Aerial crown-view tile of a tropical tree (Barro Colorado Island, Panama), acquired 20240716:
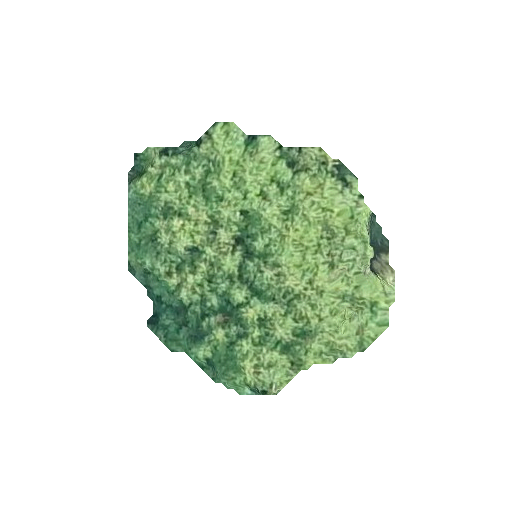
Species: Guarea guidonia
GBIF accepted scientific name: Guarea guidonia
Crown area: 83.549 m²